Question: I would like to draw a grey rectangle which has a red border around it using XML only but I've seen this being done in many different ways and so I'd like someone to tell me which way is the best in order to achieve this? Below is my code but I want to know if there is an easier way. No java please. I only want xml.
'''
<RelativeLayout
android:layout_width="10dp"
android:layout_height="10dp"
android:background="@color/red"
android:layout_weight=".25">
<RelativeLayout
android:layout_width="7dp"
android:layout_height="7dp"
android:background="@color/grey"
android:layout_centerHorizontal="true"
android:layout_centerVertical="true"/>
</RelativeLayout>
'''

'''
<RelativeLayout
android:layout_width="0dp"
android:layout_height="40dp"
android:background="@color/grey"
android:layout_weight=".25" >
<TextView
android:layout_width="wrap_content"
android:layout_height="wrap_content"
android:layout_centerHorizontal="true"
android:layout_centerVertical="true"
android:text="3"
android:textColor="@color/black"/>
<RelativeLayout
android:layout_width="10dp"
android:layout_height="10dp"
android:background="@color/red"
android:layout_weight=".25">
<RelativeLayout
android:layout_width="7dp"
android:layout_height="7dp"
android:background="@color/grey"
android:layout_centerHorizontal="true"
android:layout_centerVertical="true"/>
</RelativeLayout>
<RelativeLayout
android:layout_width="15dp"
android:layout_height="10dp"
android:background="@color/red"
android:layout_alignParentLeft="true">
<RelativeLayout
android:layout_width="12dp"
android:layout_height="7dp"
android:background="@color/grey"
android:layout_centerHorizontal="true"
android:layout_centerVertical="true"/>
</RelativeLayout>
<RelativeLayout
android:layout_width="15dp"
android:layout_height="10dp"
android:background="@color/red"
android:layout_alignParentRight="true">
<RelativeLayout
android:layout_width="12dp"
android:layout_height="7dp"
android:background="@color/grey"
android:layout_centerHorizontal="true"
android:layout_centerVertical="true"/>
</RelativeLayout>
<RelativeLayout
android:layout_width="15dp"
android:layout_height="10dp"
android:background="@color/red"
android:layout_alignParentBottom="true"
android:layout_alignParentLeft="true">
<RelativeLayout
android:layout_width="12dp"
android:layout_height="7dp"
android:background="@color/grey"
android:layout_centerHorizontal="true"
android:layout_centerVertical="true"/>
</RelativeLayout>
<RelativeLayout
android:layout_width="15dp"
android:layout_height="10dp"
android:background="@color/red"
android:layout_alignParentBottom="true"
android:layout_centerHorizontal="true"
android:padding="1.5dp">
<RelativeLayout
android:layout_width="match_parent"
android:layout_height="match_parent"
android:background="@color/grey"
android:layout_centerHorizontal="true"
android:layout_centerVertical="true"/>
</RelativeLayout>
<RelativeLayout
android:layout_width="15dp"
android:layout_height="10dp"
android:background="@color/red"
android:layout_alignParentBottom="true"
android:layout_alignParentRight="true">
<RelativeLayout
android:layout_width="12dp"
android:layout_height="7dp"
android:background="@color/grey"
android:layout_centerHorizontal="true"
android:layout_centerVertical="true"/>
</RelativeLayout>
</RelativeLayout>
'''
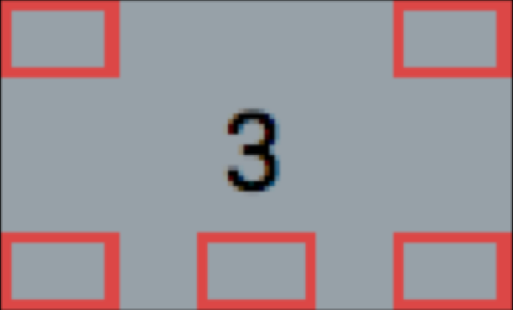
Answer: In your drawable
rectangle.xml
'''
<?xml version="1.0" encoding="UTF-8"?>
<shape
xmlns:android="http://schemas.android.com/apk/res/android"
android:shape="rectangle" >
<solid
android:color="#D7D5D6" >
</solid>
<stroke
android:width="0.5dp"
android:color="#ff0000" >
</stroke>
</shape>
'''
And your layout.
'''
<?xml version="1.0" encoding="utf-8"?>
<LinearLayout xmlns:android="http://schemas.android.com/apk/res/android"
android:layout_width="match_parent"
android:layout_height="match_parent"
android:orientation="vertical"
android:background="@drawable/rectangle"
>
</LinearLayout>
'''
You can change your desired color code and width of the border.